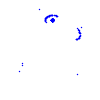
Particle: proton